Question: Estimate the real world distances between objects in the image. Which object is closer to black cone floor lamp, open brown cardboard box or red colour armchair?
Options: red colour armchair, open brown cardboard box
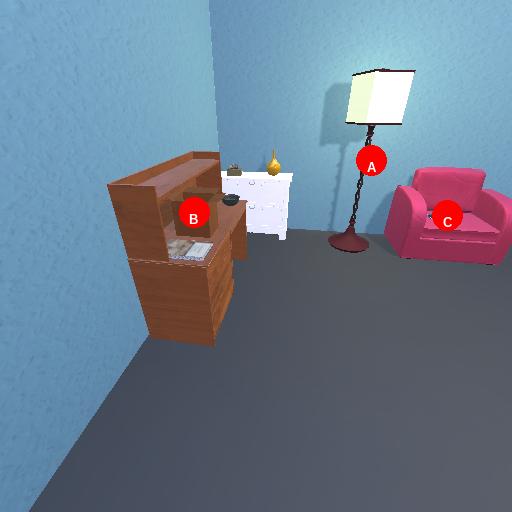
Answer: red colour armchair